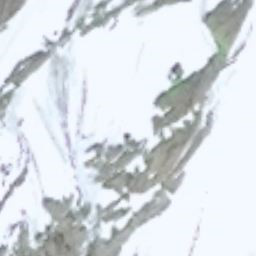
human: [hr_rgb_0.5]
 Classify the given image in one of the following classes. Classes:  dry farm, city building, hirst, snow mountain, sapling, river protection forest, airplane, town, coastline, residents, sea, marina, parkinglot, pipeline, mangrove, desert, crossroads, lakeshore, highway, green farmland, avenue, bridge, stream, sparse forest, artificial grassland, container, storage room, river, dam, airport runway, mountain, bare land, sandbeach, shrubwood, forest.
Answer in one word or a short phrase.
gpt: snow mountain